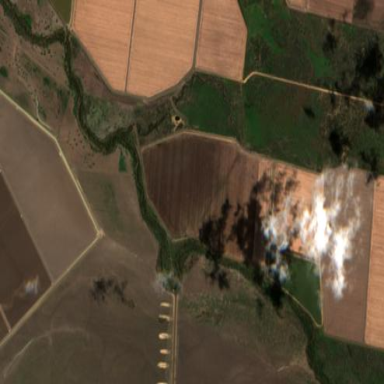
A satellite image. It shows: Farmland with cotton crop.